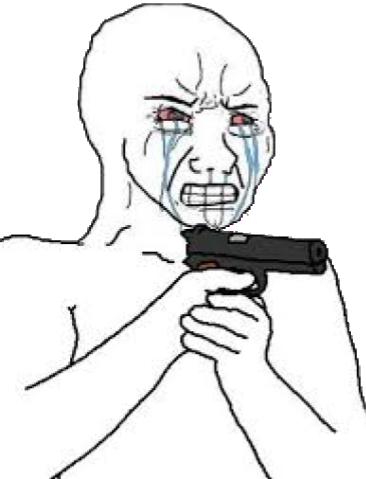
Label: 5_Crying_Wojak